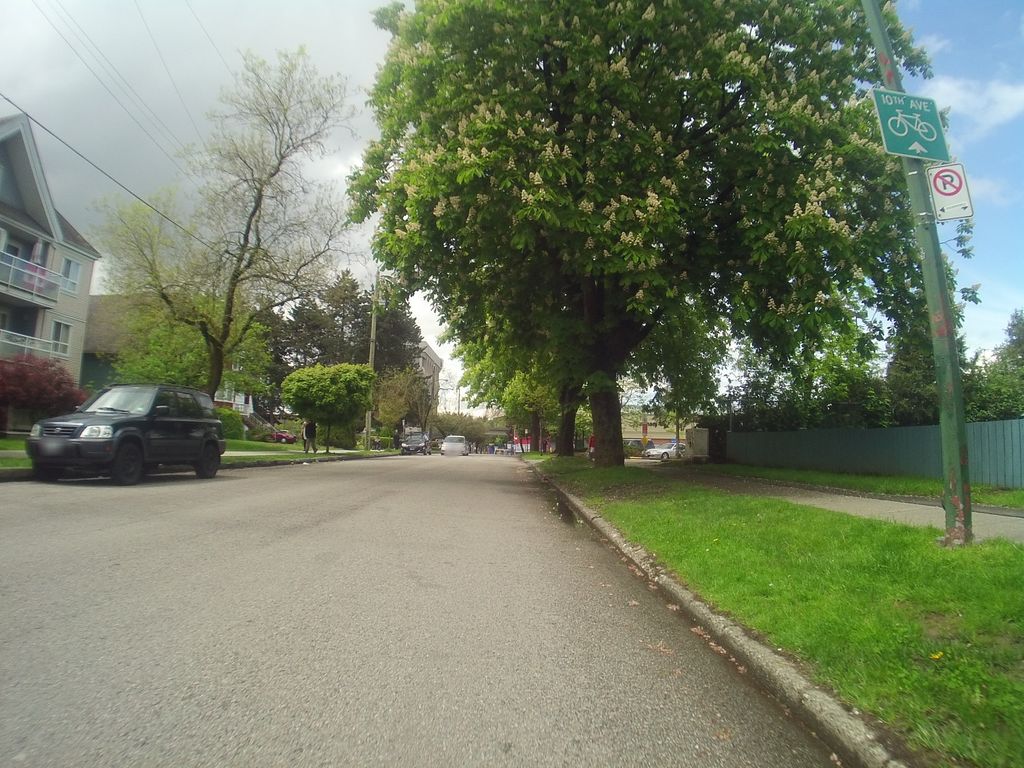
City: vancouver